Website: crate-barrel
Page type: newsletter-management
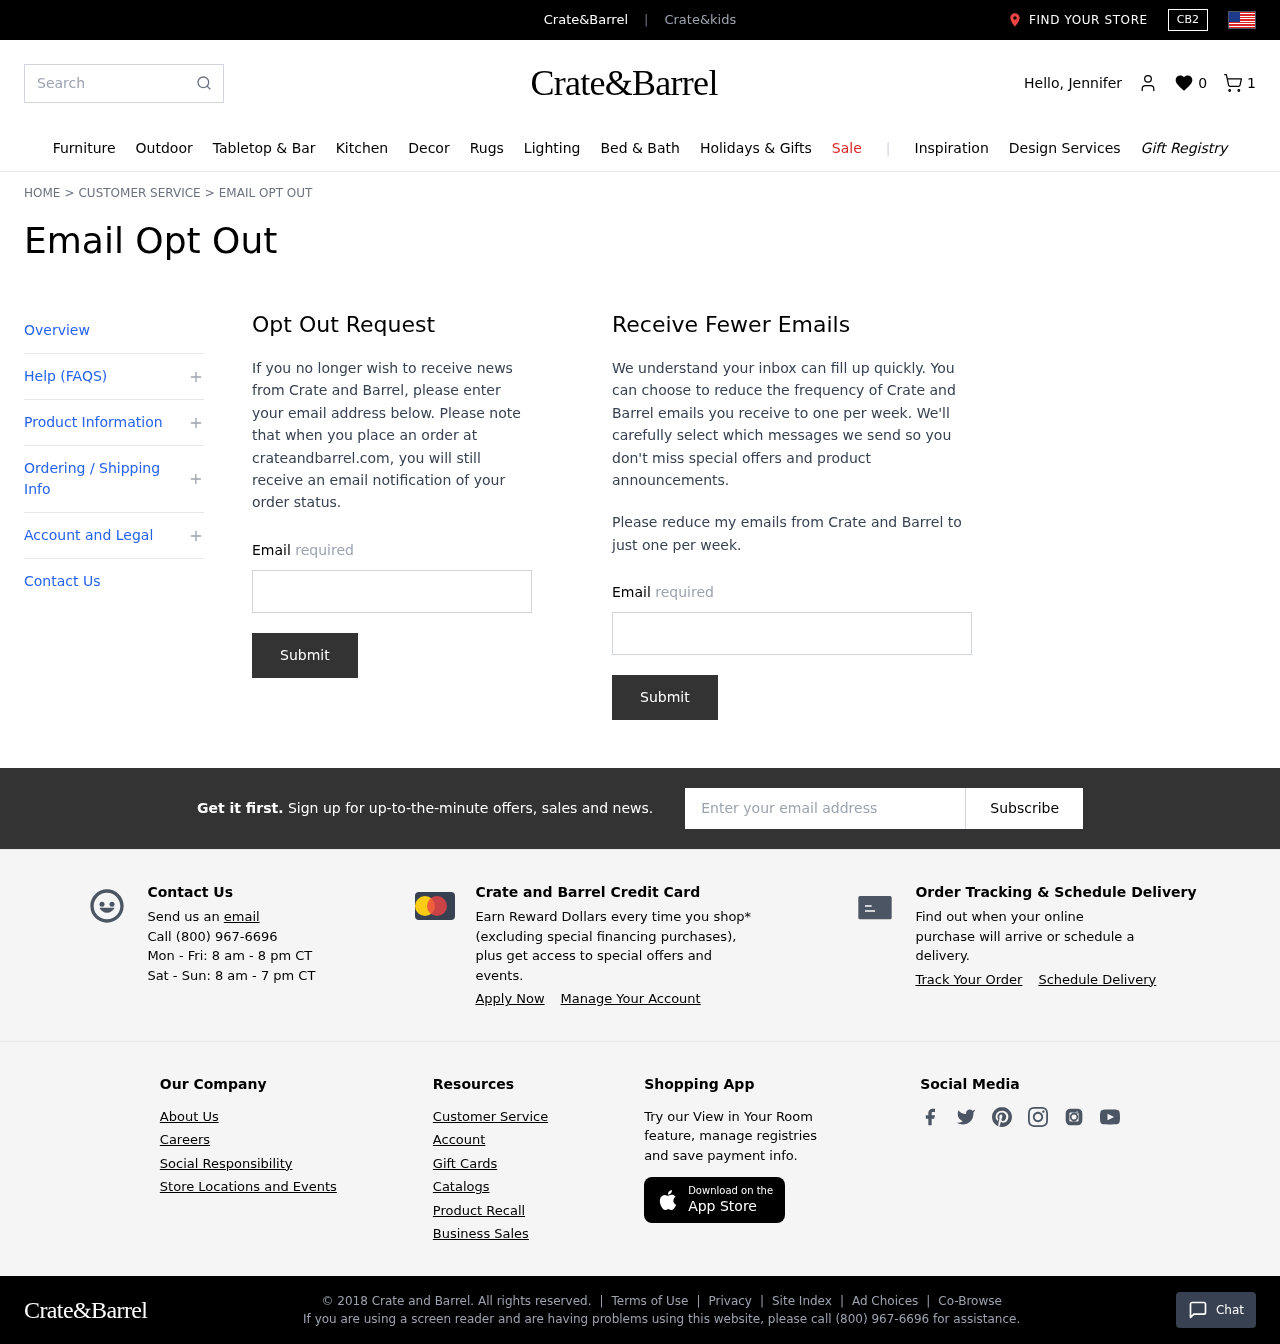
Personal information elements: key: PII_EMAIL
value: jenniferhunter@hotmail.com
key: PII_EMAIL2
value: jenniferhunter@hotmail.com
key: PII_EMAIL3
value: jenniferhunter@hotmail.com
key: PII_FIRSTNAME
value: Jennifer
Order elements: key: ORDER_NUM_ITEMS
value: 1
Search elements: key: HEADER_SEARCH
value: Search
Other elements: key: WISHLIST_COUNT
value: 0